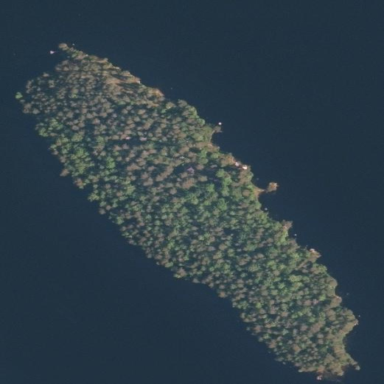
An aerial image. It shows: Island covered with dense forest.